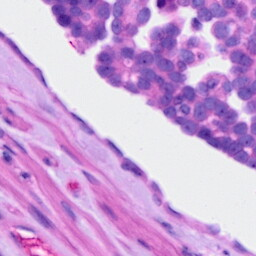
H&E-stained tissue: Ovarian